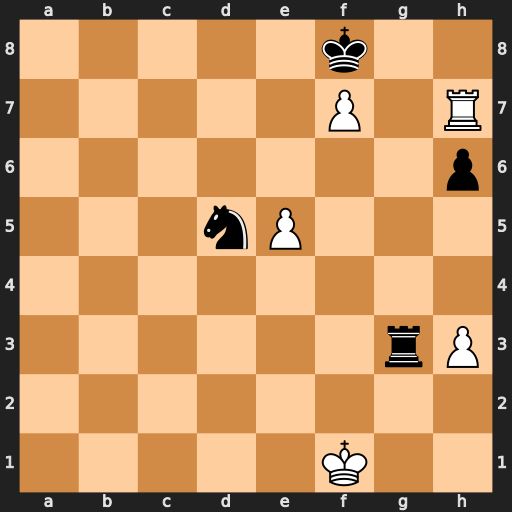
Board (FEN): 5k2/5P1R/7p/3nP3/8/6rP/8/5K2
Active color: w
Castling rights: -
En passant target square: -
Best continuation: e6 Rf3+ Kg2 Nf4+ Kxf3